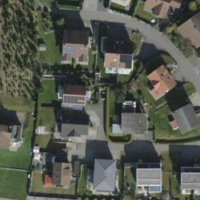
EUNIS habitat code: 54
Species observed at this site:
Sedum album
Prunus spinosa